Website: lowes
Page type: customer-info-address
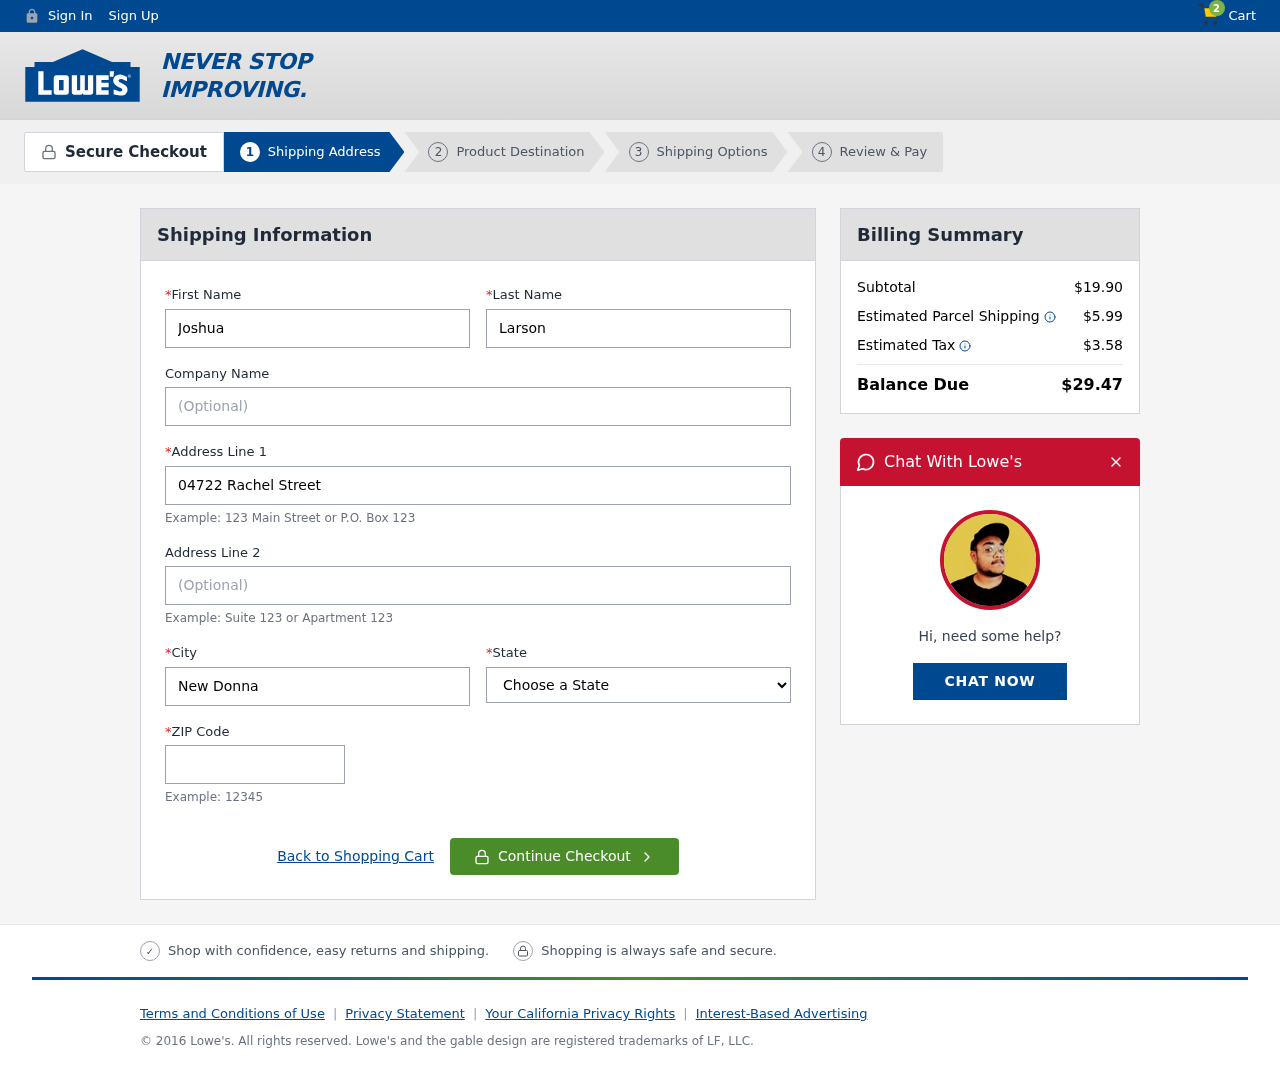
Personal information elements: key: PII_CITY
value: New Donna
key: PII_FIRSTNAME
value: Joshua
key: PII_LASTNAME
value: Larson
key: PII_POSTCODE
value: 28069
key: PII_STATE
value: Wisconsin
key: PII_STREET
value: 04722 Rachel Street
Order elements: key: ORDER_NUM_ITEMS
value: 2
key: ORDER_SUBTOTAL
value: $19.90
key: ORDER_SHIPPING_COST
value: $5.99
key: ORDER_TAX
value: $3.58
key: ORDER_TOTAL
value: $29.47